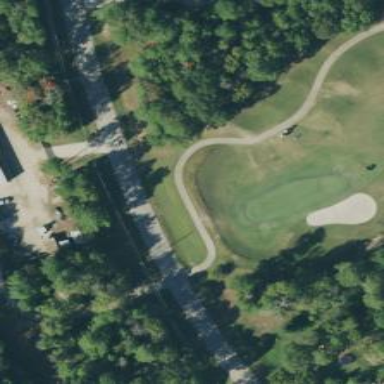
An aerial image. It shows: Path for both road and golf.